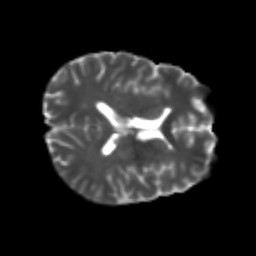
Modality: T2w
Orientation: axial
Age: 24
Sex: male
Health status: healthy
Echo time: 0.074 s